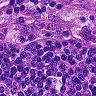
Metastatic tissue present: no